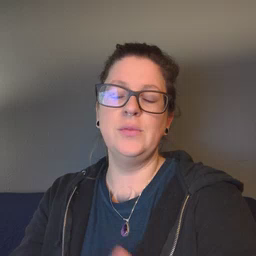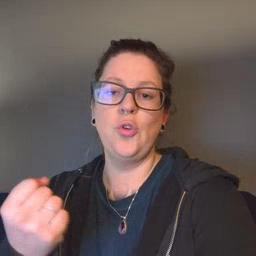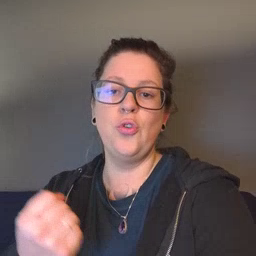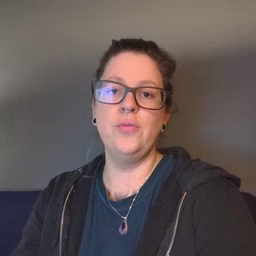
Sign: car